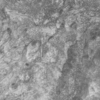
Label: not_dusty